Question: I am working on a movie detail sharing application integrated with Facebook.
I am posting the post with default video object properties but still the app does not show in the Films section.
When I click edit it shows Goodreads and Pinterest (and other apps) listed but not mine.

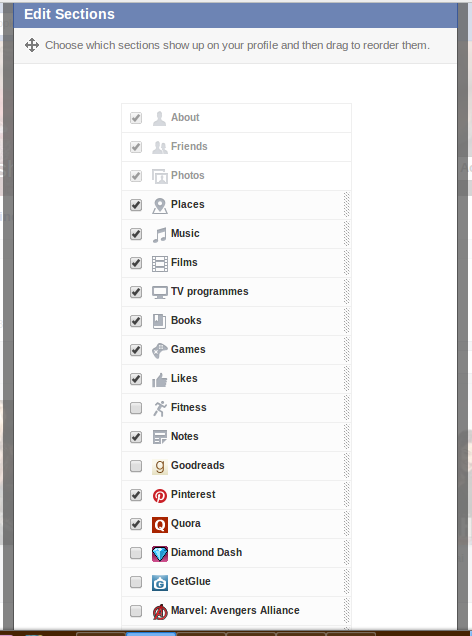
Answer: You can't ,for the Moment, Assign the Movies & TV Category to an App. That fell under the 'Entertainment' Category.
Read also -> <URL>
Apps like Netflix, Rotten Tomatoes, Goodreads have integrated with sections to let people add their favorite media content to timeline. To encourage people to share with friends they rolled out the ability to rate content directly on timeline and add ratings from apps.